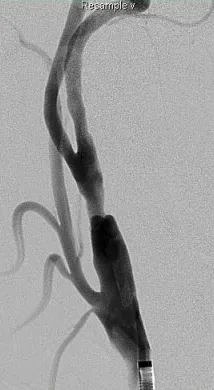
Oblique right common carotid artery injection before stent placement showing 1.3 cm length of plaque and greater than 60% diameter stenosis of the ICA segment proximal to the anomalous bifurcation.
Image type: radiology (ct)